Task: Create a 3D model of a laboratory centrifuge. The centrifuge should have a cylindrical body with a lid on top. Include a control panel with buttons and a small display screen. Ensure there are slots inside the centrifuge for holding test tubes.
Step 507:
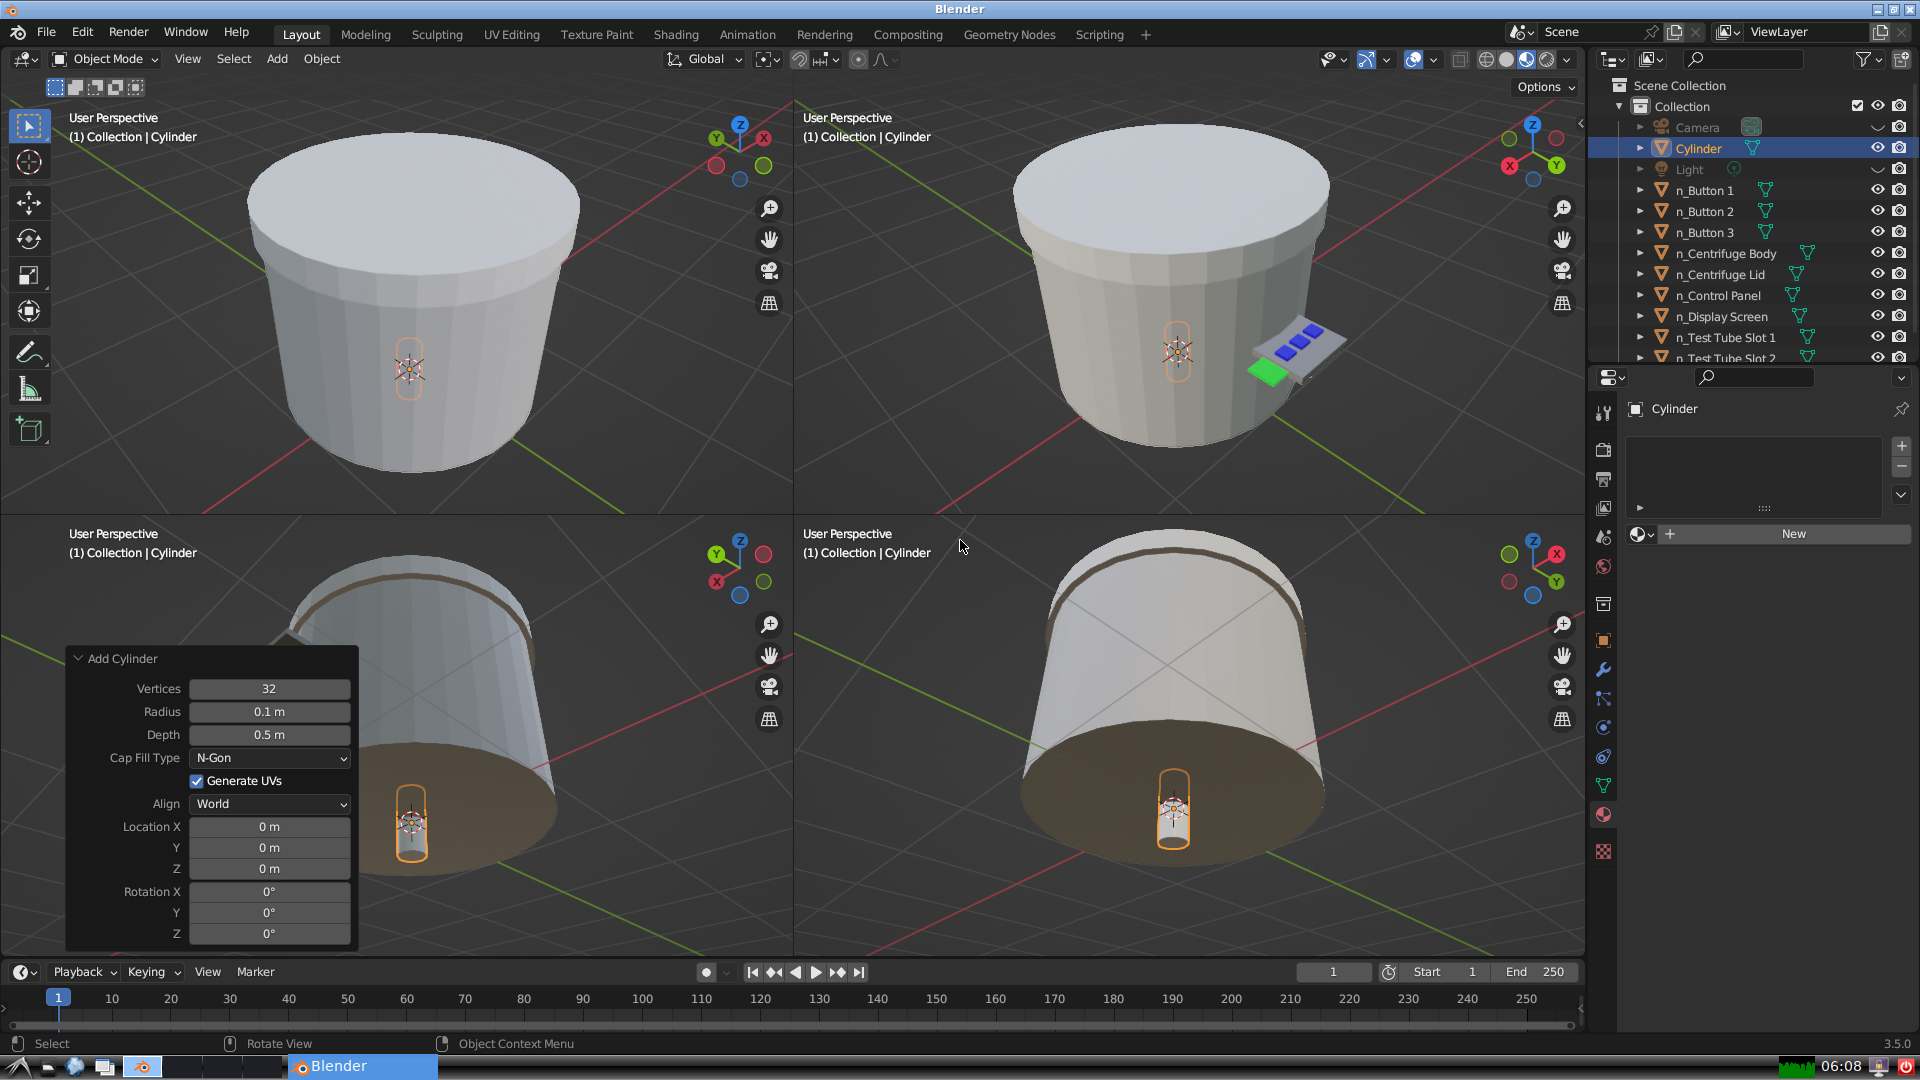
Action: {"mouse_move": [270, 731]}